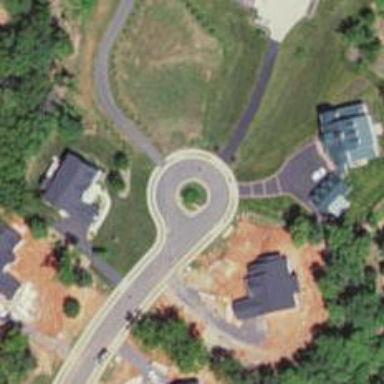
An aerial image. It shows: Turning loop on the road.